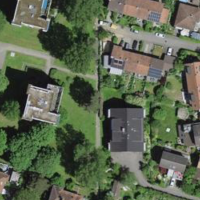
EUNIS habitat code: 55
Species observed at this site:
Papilio machaon
Melittis melissophyllum